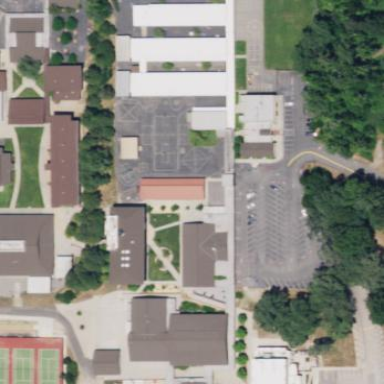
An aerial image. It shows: School.